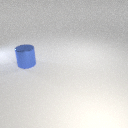
large blue metal cylinder